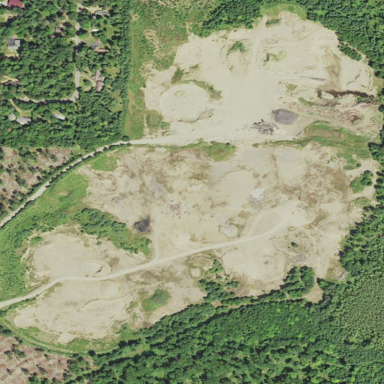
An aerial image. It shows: Quarry area.